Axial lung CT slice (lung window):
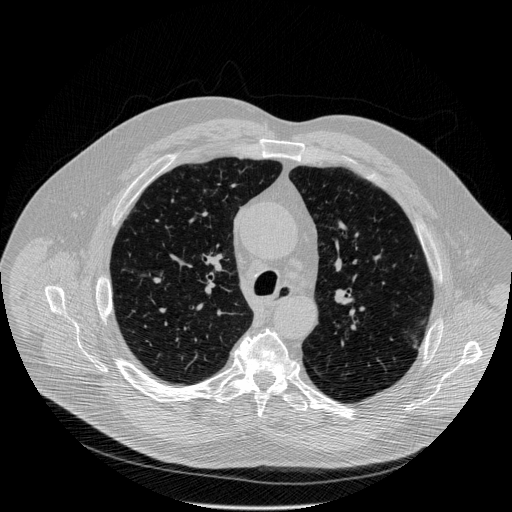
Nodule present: no